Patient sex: M
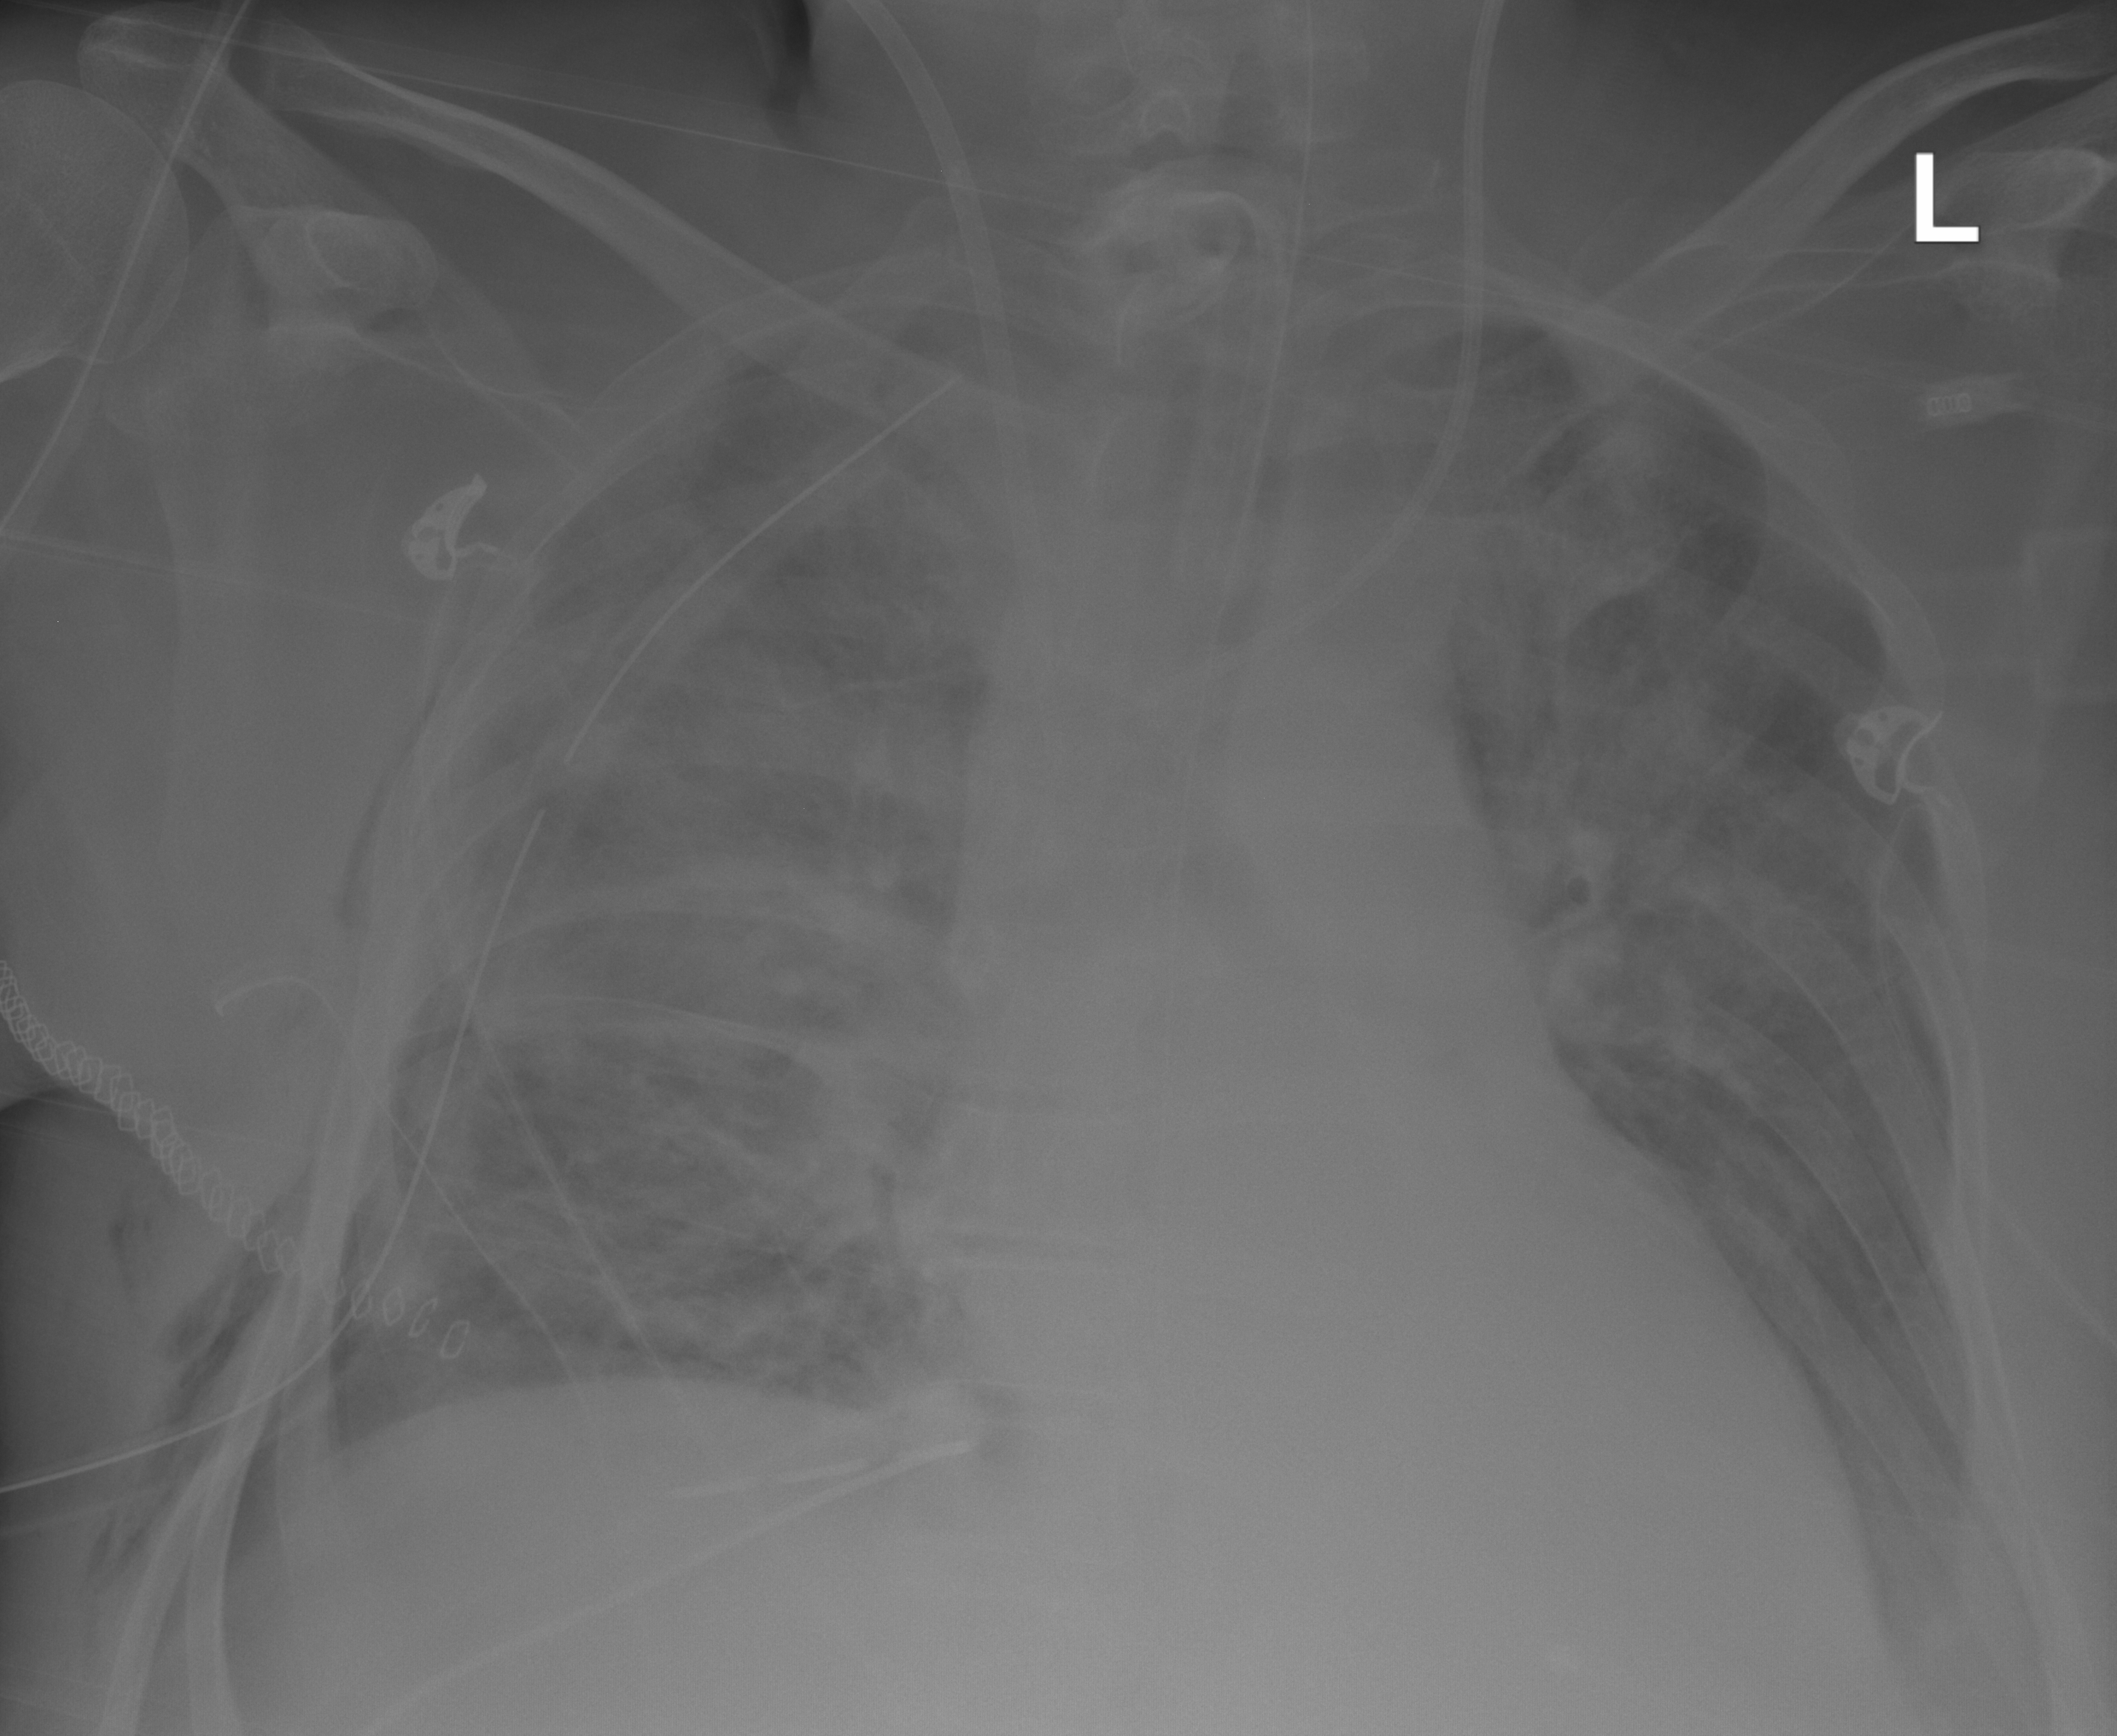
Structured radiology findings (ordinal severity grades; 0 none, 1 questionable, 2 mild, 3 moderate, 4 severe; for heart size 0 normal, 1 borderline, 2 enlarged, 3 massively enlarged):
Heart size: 1
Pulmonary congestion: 2
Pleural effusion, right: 2
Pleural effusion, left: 2
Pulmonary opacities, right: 2
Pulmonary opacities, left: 2
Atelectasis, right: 2
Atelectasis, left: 0